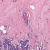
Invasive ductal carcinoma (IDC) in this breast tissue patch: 0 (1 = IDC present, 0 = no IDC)